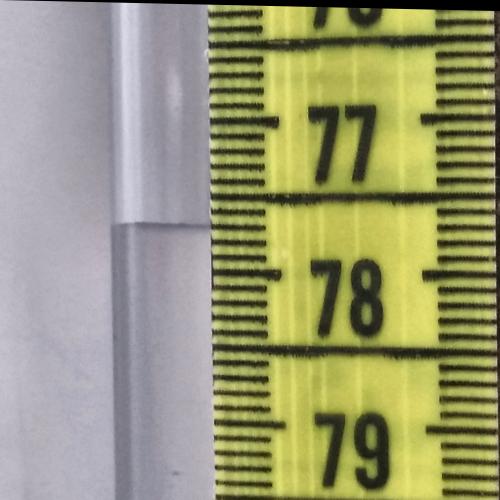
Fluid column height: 77.7 cm